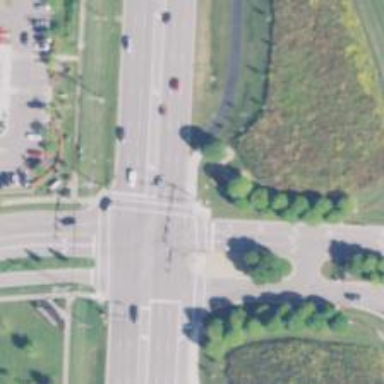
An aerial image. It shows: Footway with marked crossing.